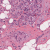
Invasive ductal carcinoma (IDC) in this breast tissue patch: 1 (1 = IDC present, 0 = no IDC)